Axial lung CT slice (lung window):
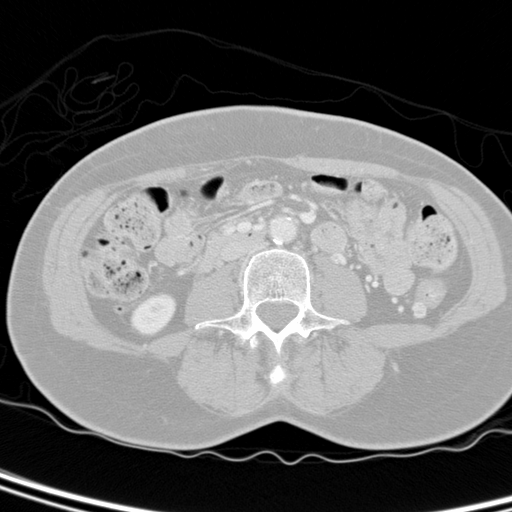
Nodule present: no